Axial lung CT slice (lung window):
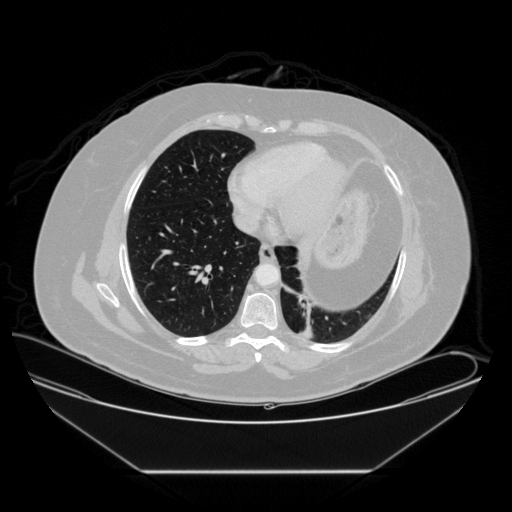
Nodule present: no